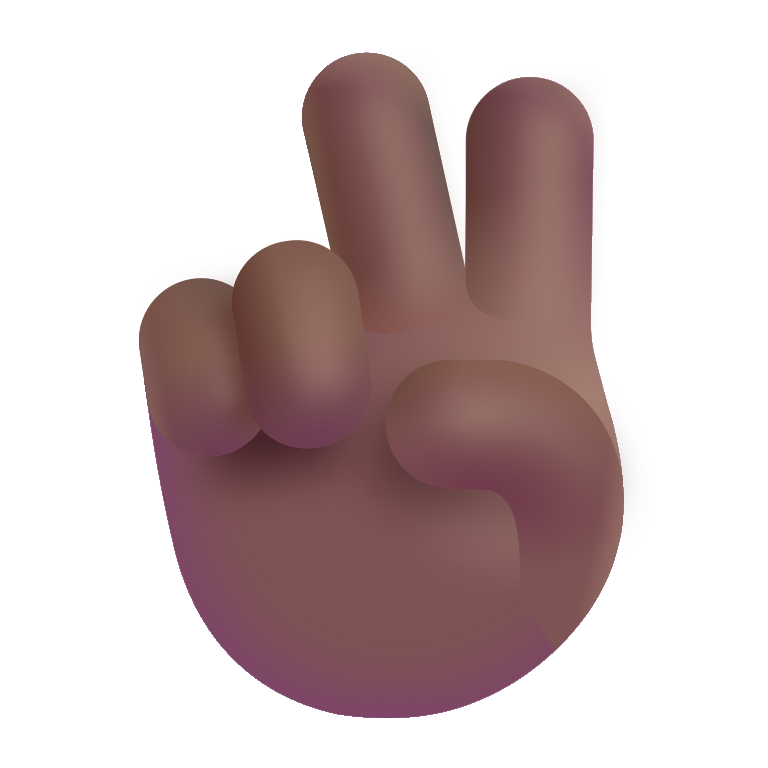
victory hand color  dark